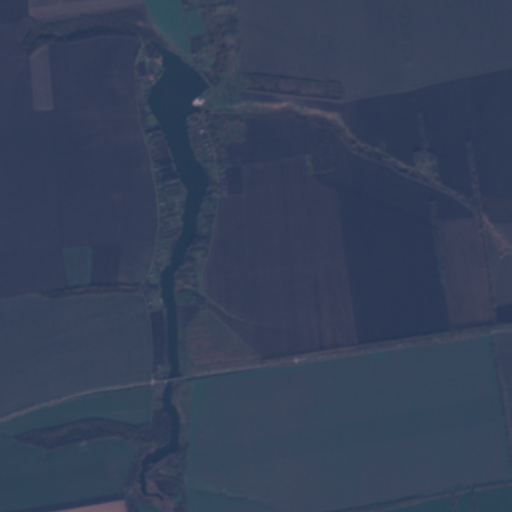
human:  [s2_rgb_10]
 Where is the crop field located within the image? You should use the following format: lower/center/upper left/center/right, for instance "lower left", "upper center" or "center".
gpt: The crop field is located in the lower right of the image.
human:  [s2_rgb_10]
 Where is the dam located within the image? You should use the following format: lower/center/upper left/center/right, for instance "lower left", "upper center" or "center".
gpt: The dam is located in the upper center of the image.
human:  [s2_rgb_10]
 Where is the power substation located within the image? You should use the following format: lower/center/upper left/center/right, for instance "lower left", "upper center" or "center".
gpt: The power substation is located in the lower left of the image.
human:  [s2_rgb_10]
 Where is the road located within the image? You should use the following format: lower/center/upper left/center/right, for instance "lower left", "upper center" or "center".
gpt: There is no road in the image.